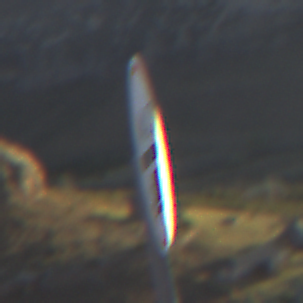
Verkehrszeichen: Mautpflicht
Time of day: SunriseSunset
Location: Outdoor (Nature)
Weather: Clear
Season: NotSpecified
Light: Natural